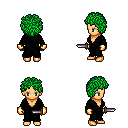
a pixel art fantasy rpg character, female body template, human, tanned skin, gray robe, red pants, green curly afro hairstyle, gold gloves, dagger, four views (front, back, left, right), 2x2 character sprite sheet, small pixel art, hard edges, no anti-aliasing